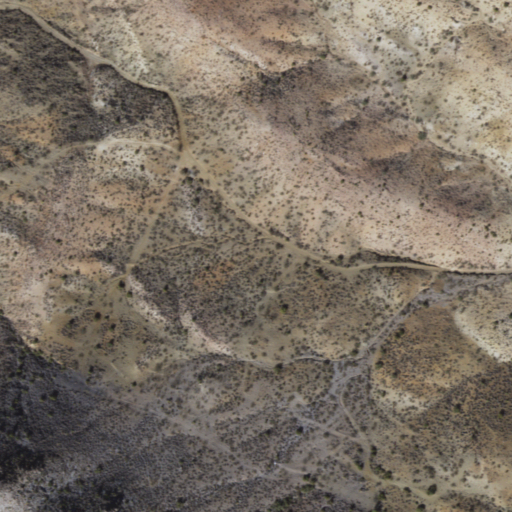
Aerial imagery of gap in Arizona named Secret Pass containing only shrub